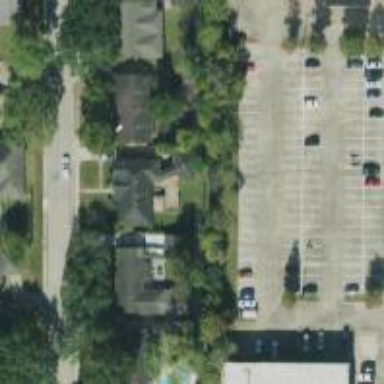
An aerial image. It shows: Parking space.